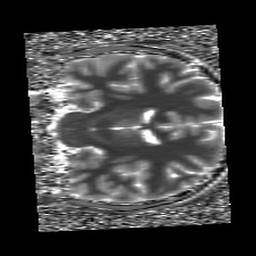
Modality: T1map
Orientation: coronal
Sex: female
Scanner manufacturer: siemens
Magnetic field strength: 3 T
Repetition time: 5 s
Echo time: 0.00355 s